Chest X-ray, PA view. Patient: 61 years old, sex F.
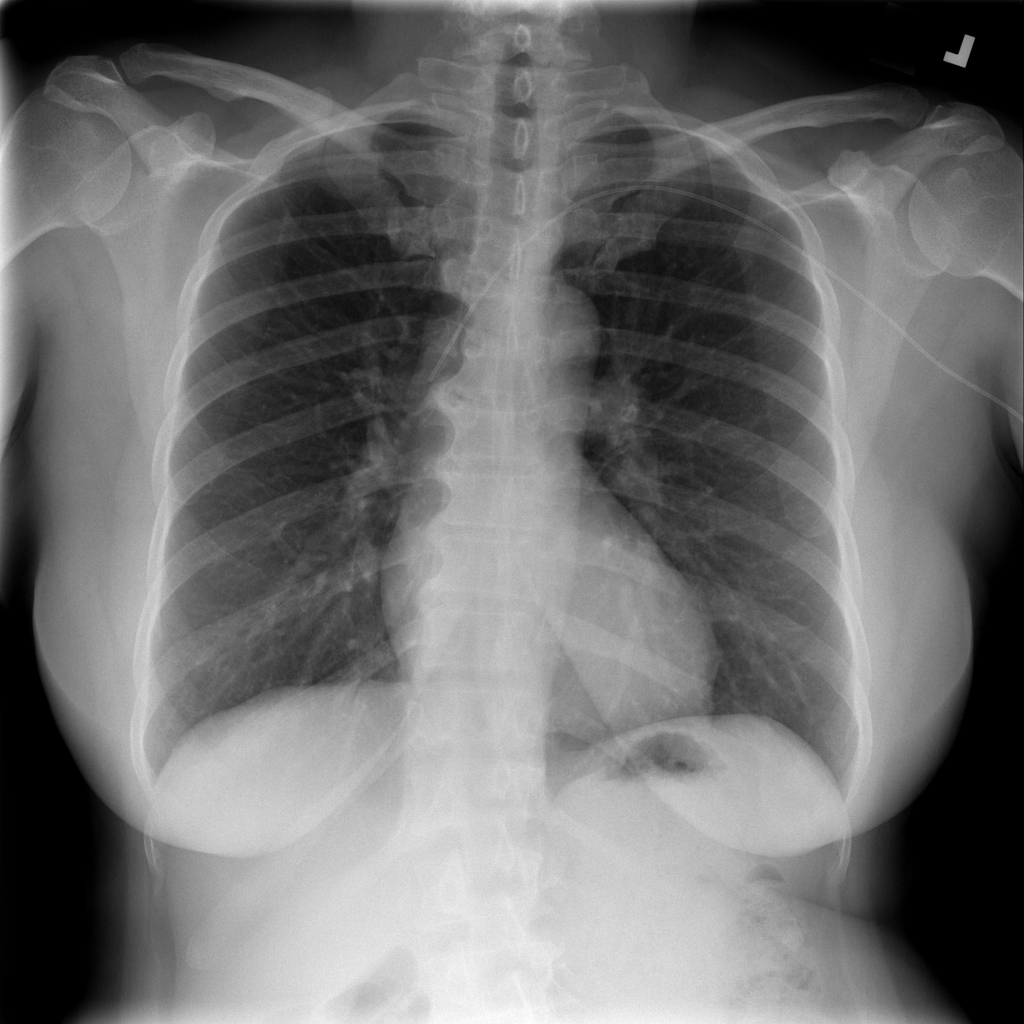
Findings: No Finding